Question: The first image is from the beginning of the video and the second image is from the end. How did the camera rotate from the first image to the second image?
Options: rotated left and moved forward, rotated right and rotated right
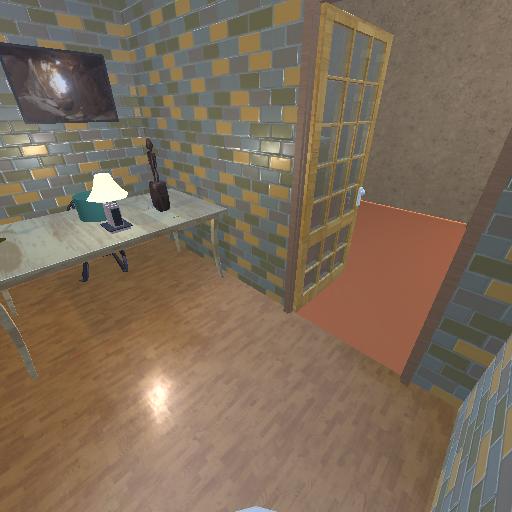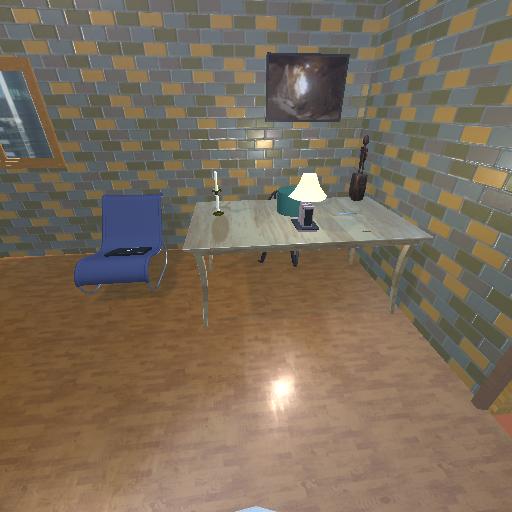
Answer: rotated left and moved forward